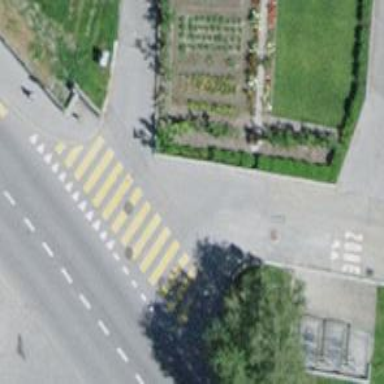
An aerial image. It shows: Zebra crossing on the road.